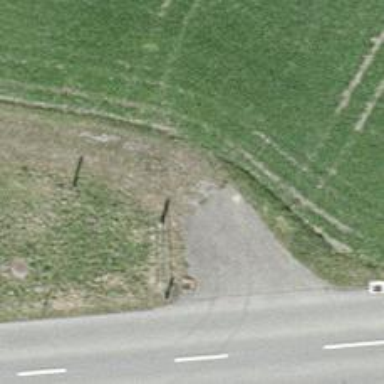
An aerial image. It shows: Gravel track with grade4 tracktype.